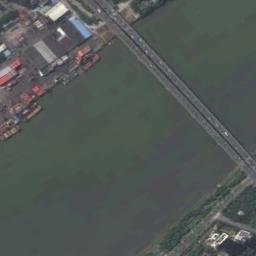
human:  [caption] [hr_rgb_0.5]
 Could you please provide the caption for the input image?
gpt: There is a bridge with a boat over the river next to some buildings .

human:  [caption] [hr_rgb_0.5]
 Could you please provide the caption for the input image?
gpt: The bridge made a turn as it approached the shore and the water under the bridge is clear .

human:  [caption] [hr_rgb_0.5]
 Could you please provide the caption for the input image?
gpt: A bridge built on a dark blue river and some boats docked on one side of the river .

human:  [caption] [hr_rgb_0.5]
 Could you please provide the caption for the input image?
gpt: A bridge connects the land on both sides of the turquoise water  There are many buildings on the land, And many boats are parked on the banks of the river .

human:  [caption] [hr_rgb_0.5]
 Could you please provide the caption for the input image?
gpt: Many buildings are at either end of the bridge .